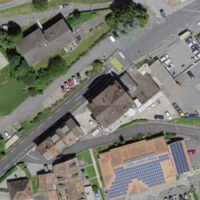
EUNIS habitat code: 54
Species observed at this site:
Macroglossum stellatarum